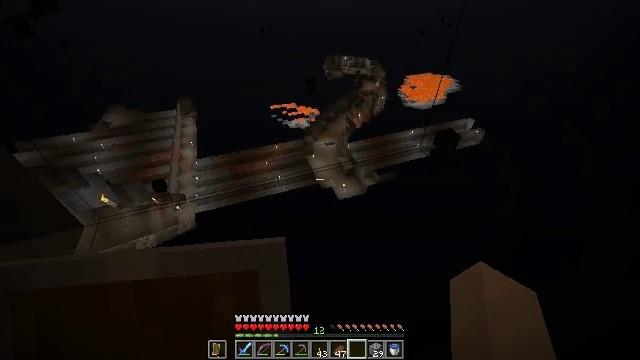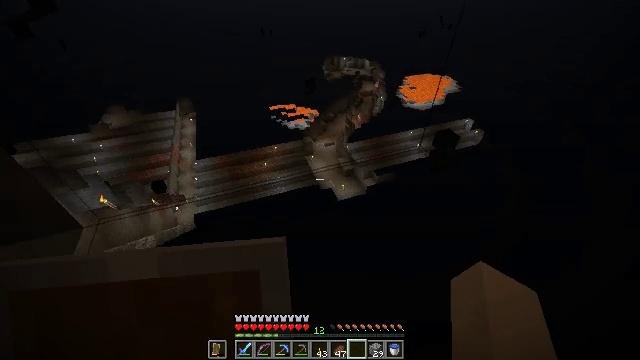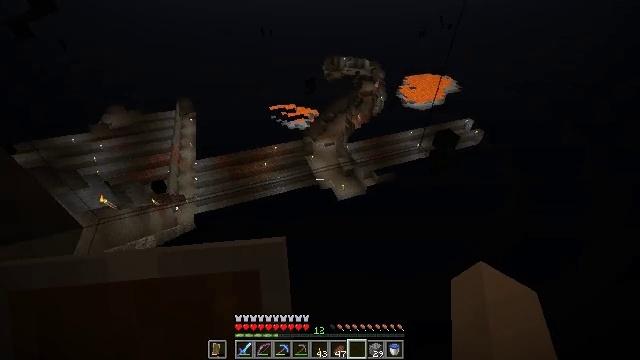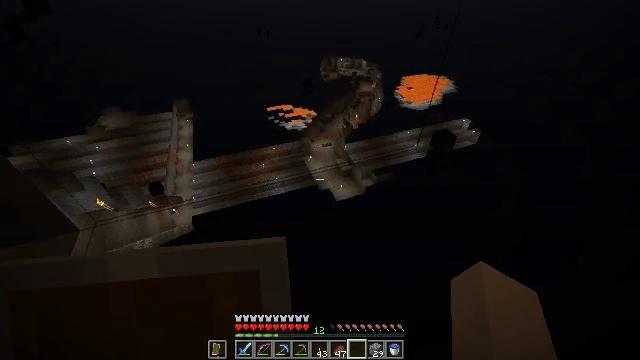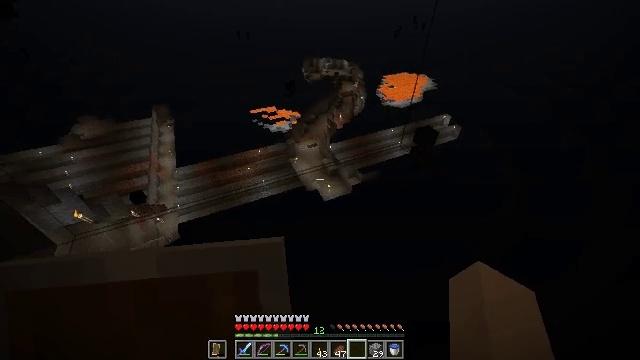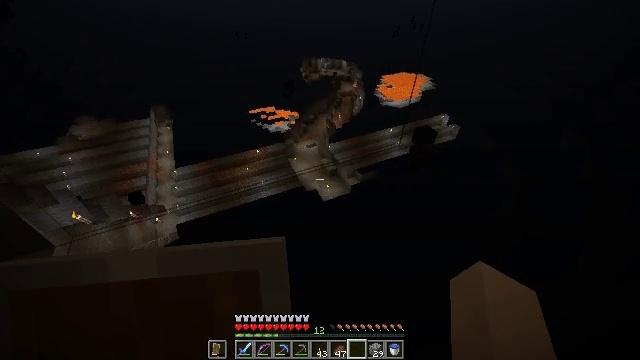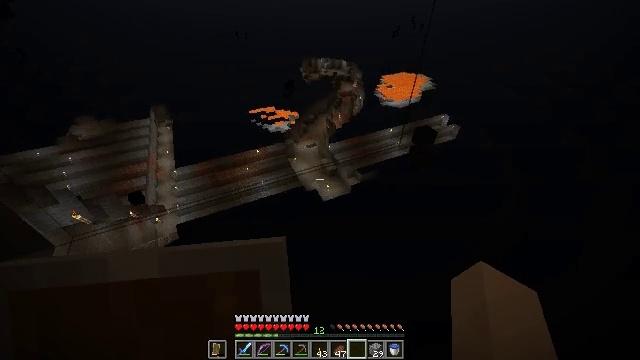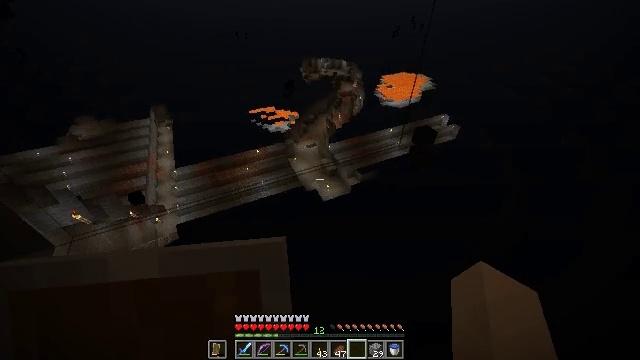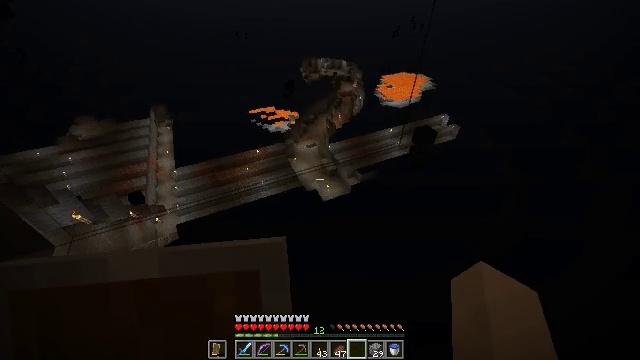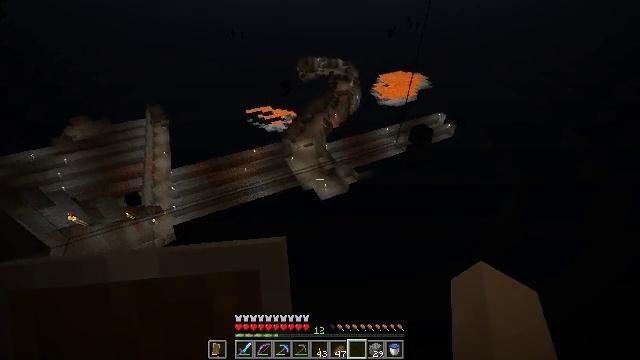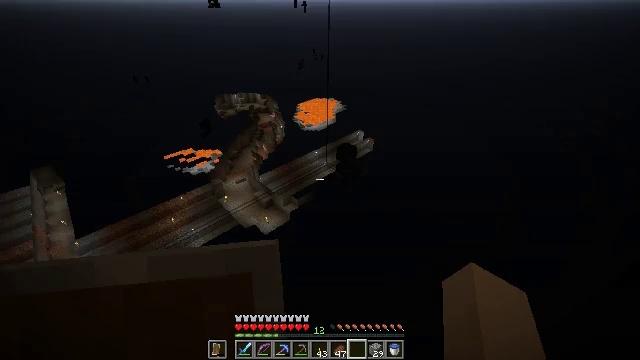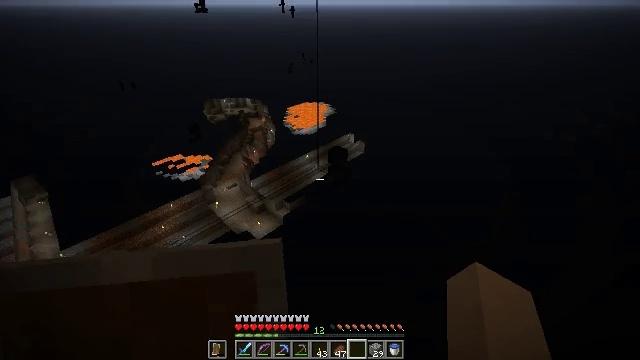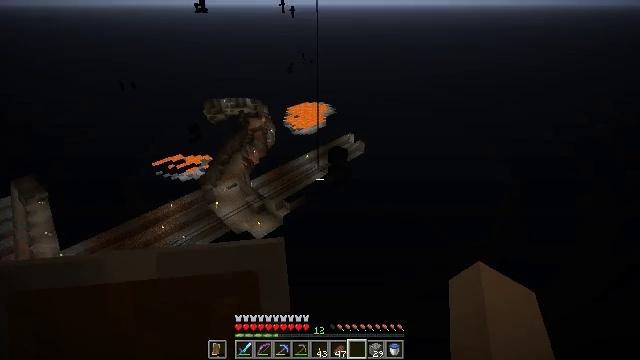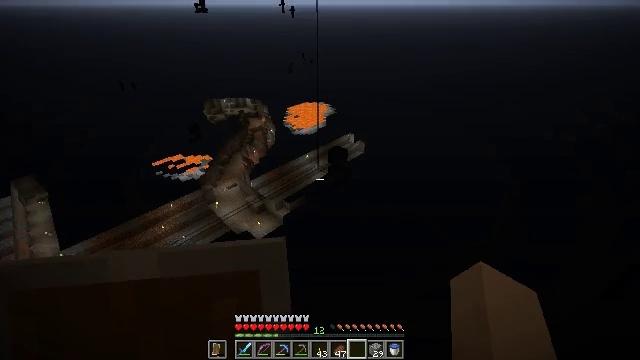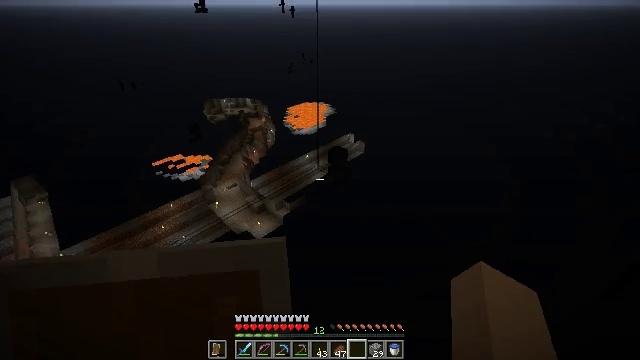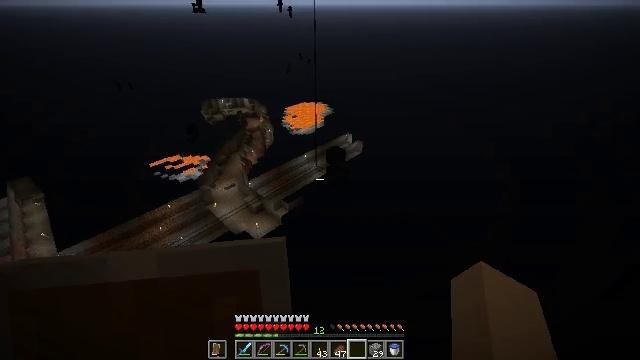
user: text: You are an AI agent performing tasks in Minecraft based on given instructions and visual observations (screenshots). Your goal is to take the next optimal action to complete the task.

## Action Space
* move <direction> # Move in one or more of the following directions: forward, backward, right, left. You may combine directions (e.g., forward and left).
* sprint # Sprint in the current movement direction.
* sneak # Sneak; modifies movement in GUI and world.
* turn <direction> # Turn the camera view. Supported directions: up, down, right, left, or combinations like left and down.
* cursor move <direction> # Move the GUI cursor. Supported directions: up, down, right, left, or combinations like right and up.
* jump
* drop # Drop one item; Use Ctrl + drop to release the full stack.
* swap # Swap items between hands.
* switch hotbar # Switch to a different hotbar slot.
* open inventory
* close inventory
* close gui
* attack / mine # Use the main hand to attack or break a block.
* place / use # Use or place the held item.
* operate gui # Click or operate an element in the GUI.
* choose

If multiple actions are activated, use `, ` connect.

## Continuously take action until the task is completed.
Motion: motion action
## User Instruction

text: Destroy the piston head component.
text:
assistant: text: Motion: no_op
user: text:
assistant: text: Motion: no_op
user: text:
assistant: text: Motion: no_op
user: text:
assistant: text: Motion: turn right
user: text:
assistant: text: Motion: no_op
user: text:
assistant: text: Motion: no_op
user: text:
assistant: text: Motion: no_op
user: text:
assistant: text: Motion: no_op
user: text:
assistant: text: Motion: no_op
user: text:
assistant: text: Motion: turn right and up
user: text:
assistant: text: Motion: turn right
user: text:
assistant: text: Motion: no_op
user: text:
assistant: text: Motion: no_op
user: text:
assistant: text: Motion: no_op
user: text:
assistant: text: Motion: no_op
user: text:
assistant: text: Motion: turn right
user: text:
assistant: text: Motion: turn right
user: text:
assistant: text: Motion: no_op
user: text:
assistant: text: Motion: no_op
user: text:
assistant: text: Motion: no_op
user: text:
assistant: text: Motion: no_op
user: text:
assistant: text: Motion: no_op
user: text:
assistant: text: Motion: turn down
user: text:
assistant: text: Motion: turn left and down
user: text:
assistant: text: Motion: turn left
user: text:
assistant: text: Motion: no_op
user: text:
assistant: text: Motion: no_op
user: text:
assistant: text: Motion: no_op
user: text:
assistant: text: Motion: no_op
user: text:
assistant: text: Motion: no_op